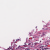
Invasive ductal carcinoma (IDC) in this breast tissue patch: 0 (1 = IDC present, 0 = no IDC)